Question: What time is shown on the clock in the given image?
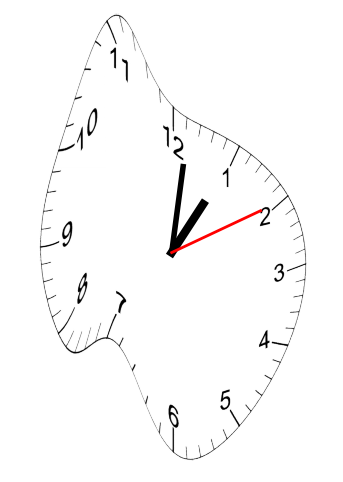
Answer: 01:01:10